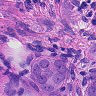
Metastatic tissue present: yes